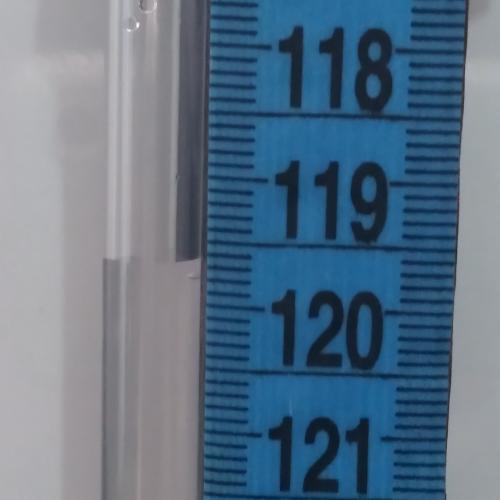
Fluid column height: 119.6 cm